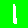
Digit: 1